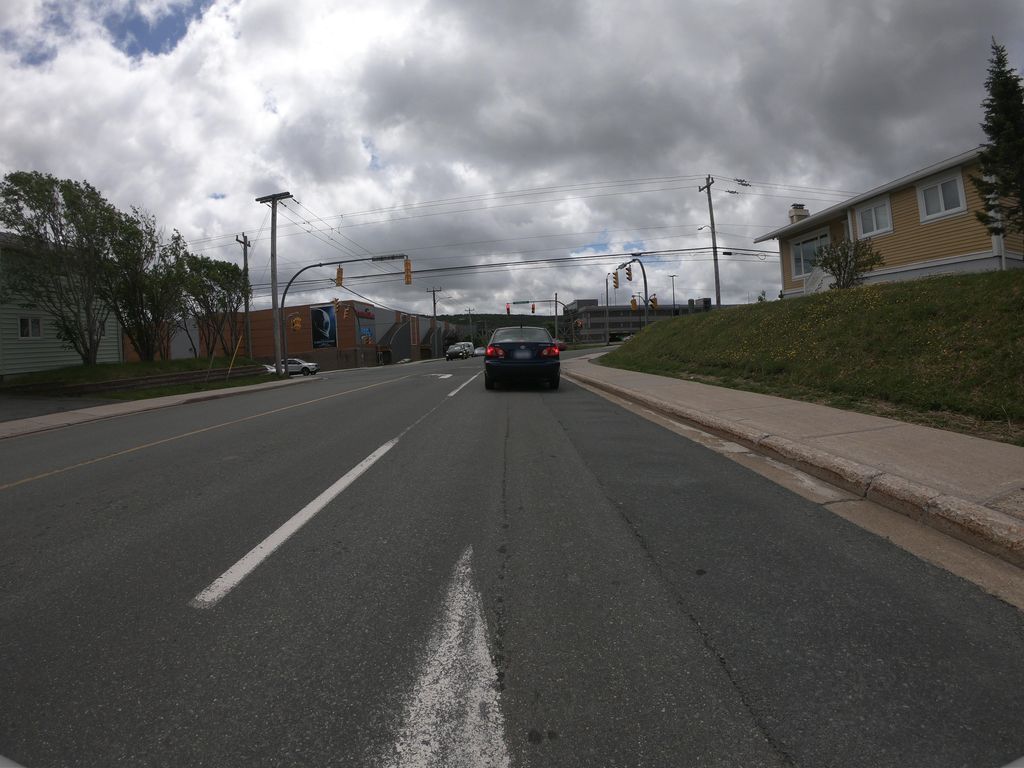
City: st_johns